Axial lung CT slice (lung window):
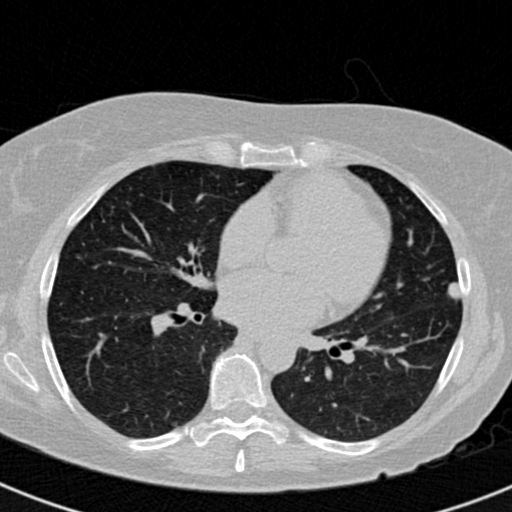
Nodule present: yes
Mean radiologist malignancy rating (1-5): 3.5